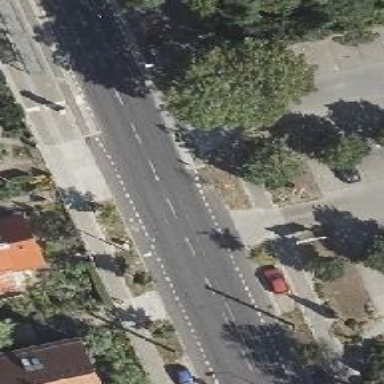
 along with designated lanes for cycling."